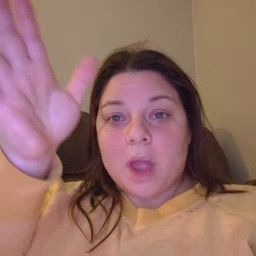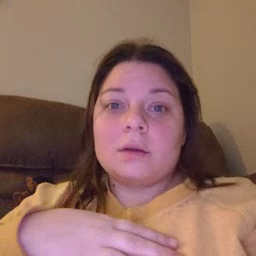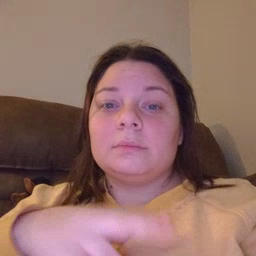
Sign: grandpa